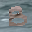
Label: 8